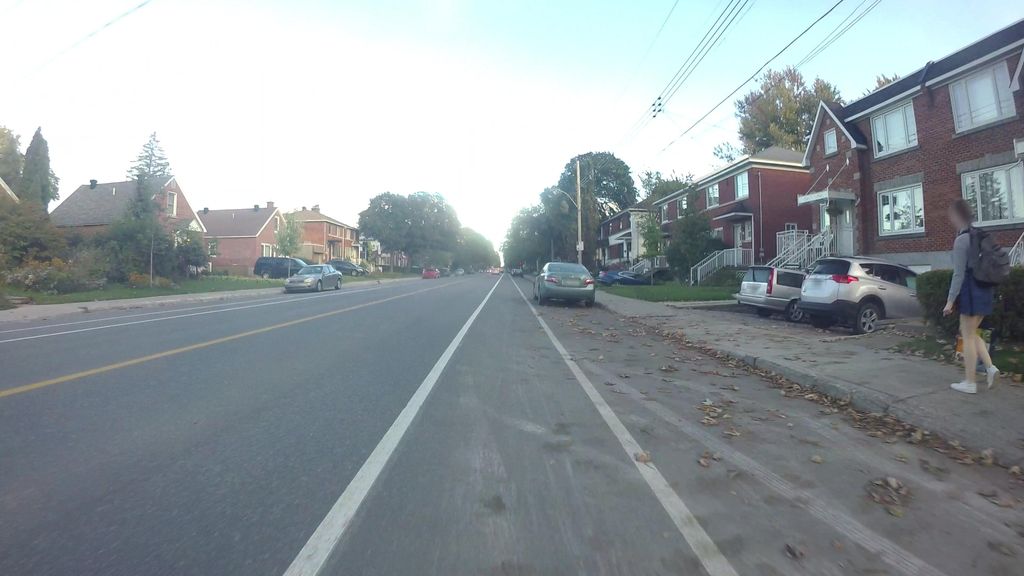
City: montreal